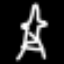
Label: The Eiffel Tower